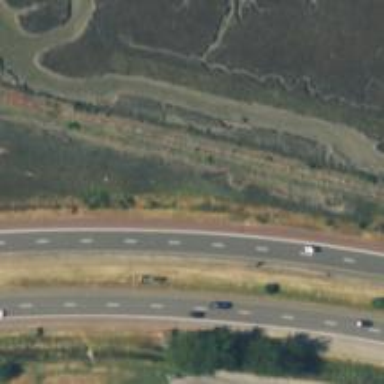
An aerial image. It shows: Asphalt trunk highway which is also expressway.